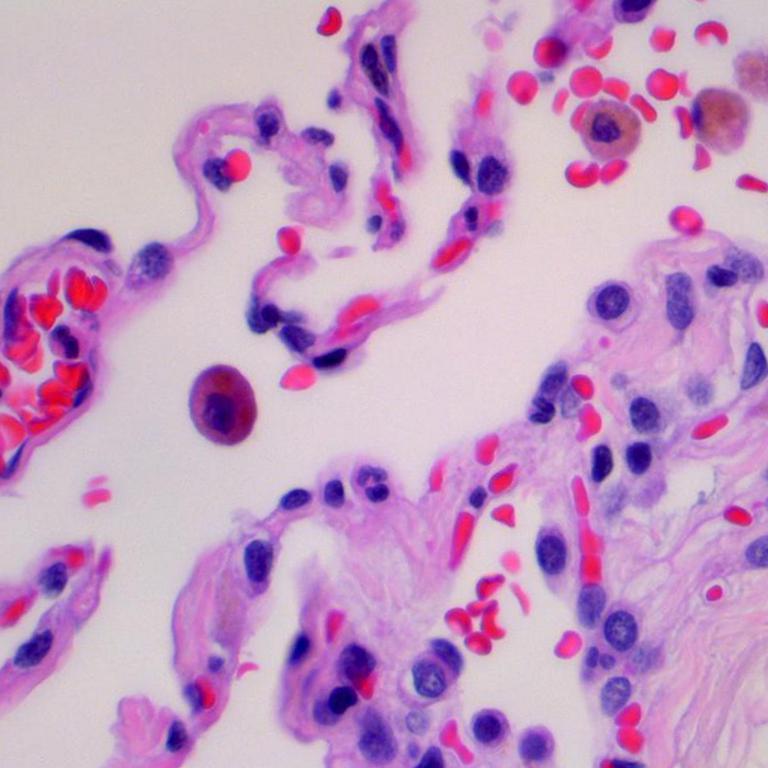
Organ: lung
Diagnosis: benign